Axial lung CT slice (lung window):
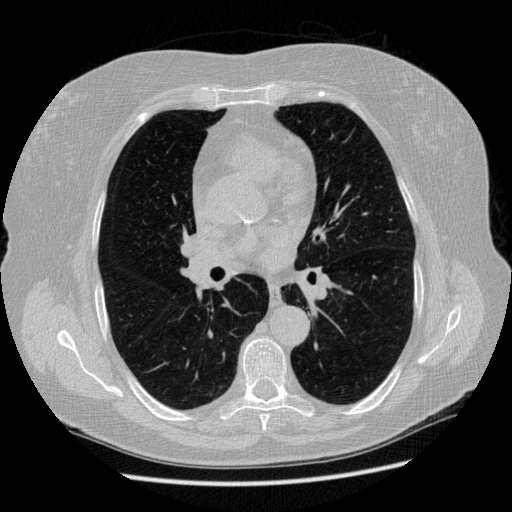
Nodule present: no